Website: lowes
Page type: order-returns
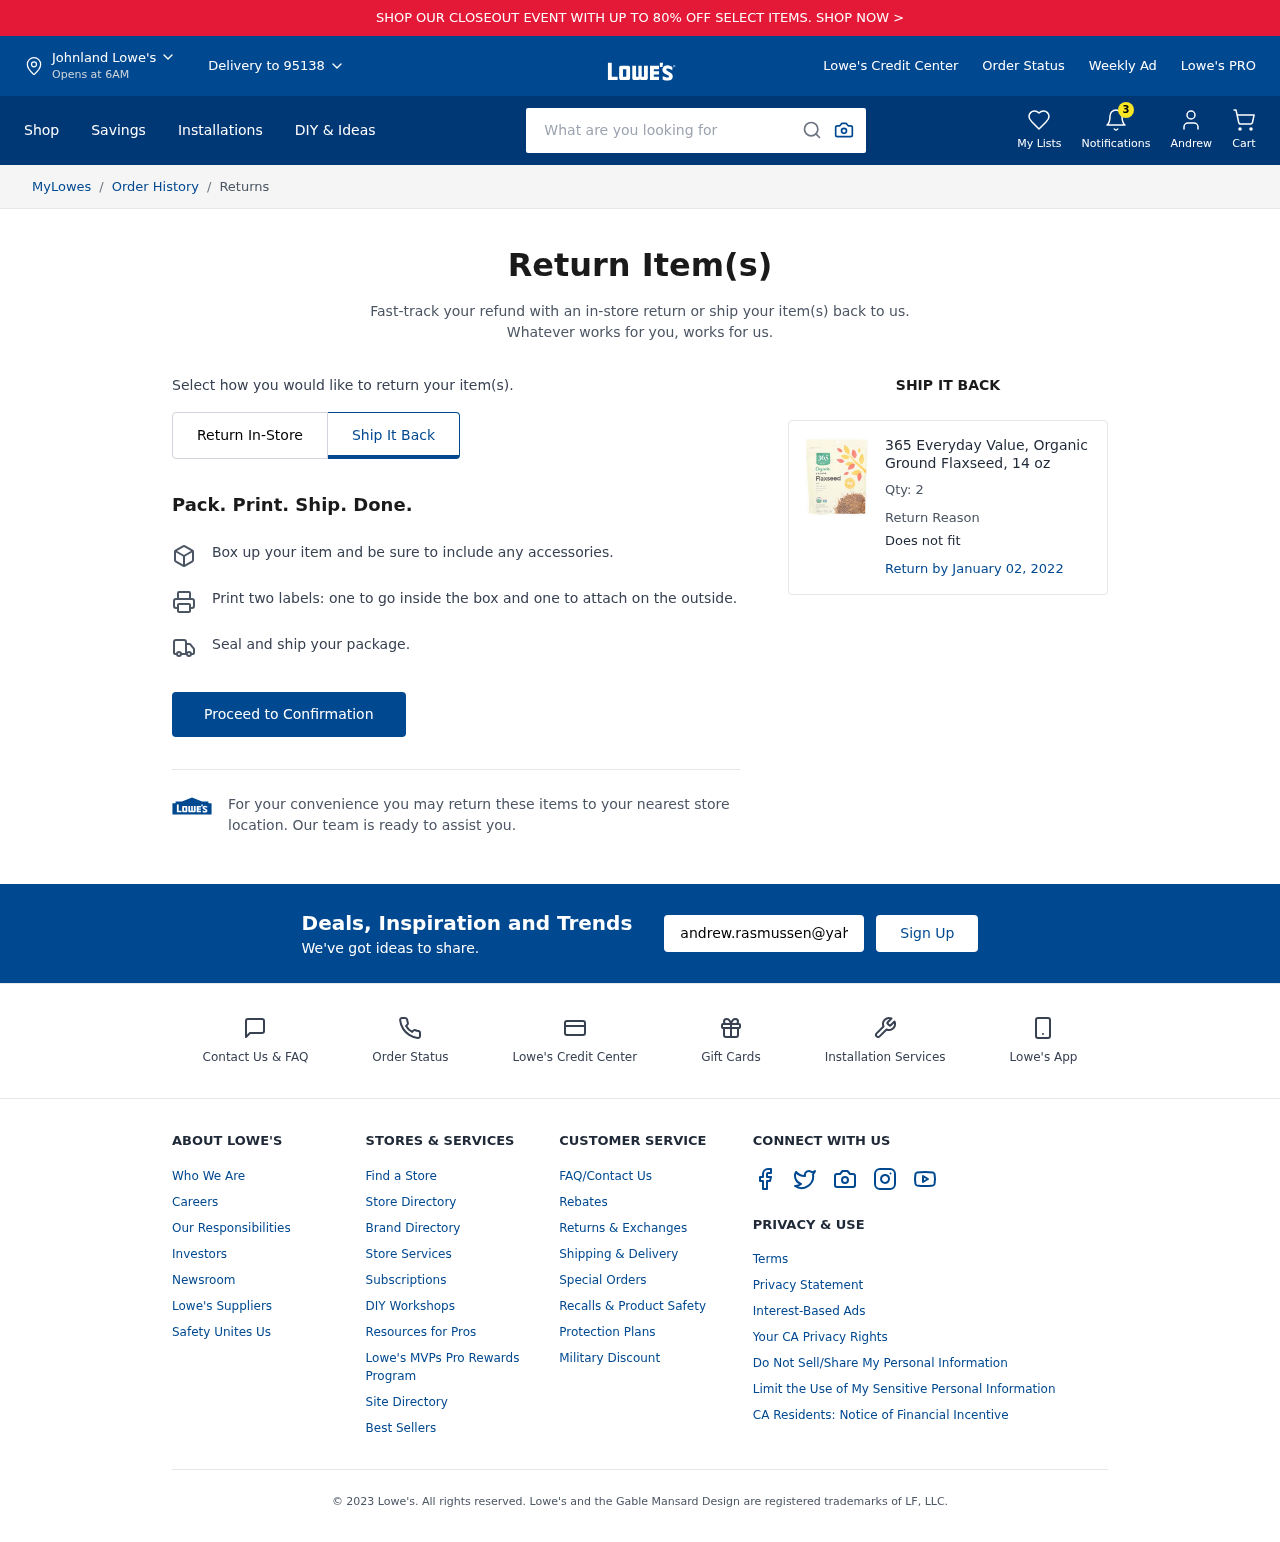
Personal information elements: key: PII_CITY
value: Johnland
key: PII_EMAIL
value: andrew.rasmussen@yahoo.com
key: PII_FIRSTNAME
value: Andrew
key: PII_POSTCODE
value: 95138
Product elements: key: PRODUCT1_NAME
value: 365 Everyday Value, Organic Ground Flaxseed, 14 oz
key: PRODUCT1_QUANTITY
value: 2
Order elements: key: ORDER_RETURN_BY_DATE
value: January 02, 2022
Search elements: key: HEADER_SEARCH
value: What are you looking for
Other elements: key: NOTIFICATION_COUNT
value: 3